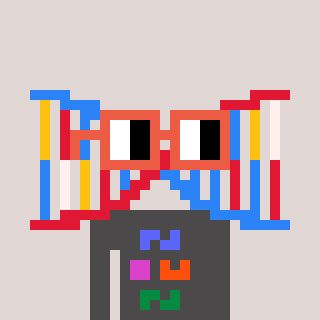
a pixel art character with square orange glasses, a dna-shaped head and a grayscale-colored body on a warm background